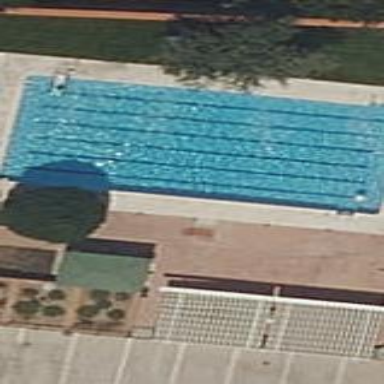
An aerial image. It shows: Swimming pool located in leisure land.